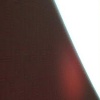
Label: sunburn